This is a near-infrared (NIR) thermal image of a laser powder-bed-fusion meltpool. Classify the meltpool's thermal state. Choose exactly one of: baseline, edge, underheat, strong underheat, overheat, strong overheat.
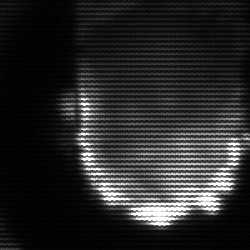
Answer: baseline